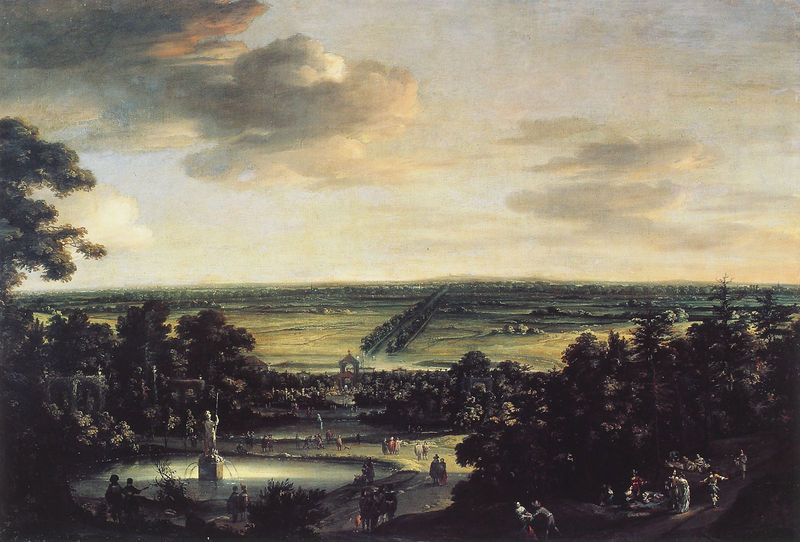
Titel: Blick über den Terrassengarten am Springenberg und die Rheinebene nach Hochelten
Künstler: Anthonie van Borssom
Institution: Krefeld, Kaiser-Wilhelm-Museum
Schlagwörter: blau, dunkel, gemälde, himmel, schatten, wasser, weiß, wolken, bäume, frauen, grün, landschaft, menschen, see, stadt, teich, abend, grau, hell, licht, männer, strasse, anlage, ausblick, park, weg, wiese, fest, tanz, weit, öl, felder, horizont, natur, weite, büsche, wege, wiesen, figur, wald, brunnen, turm, garten, skulptur, statue, allee, ausflug, spazieren, kutsche, plastik, tor, torbogen, sehnsucht, achse, fontäne, versailles, paare, lickt